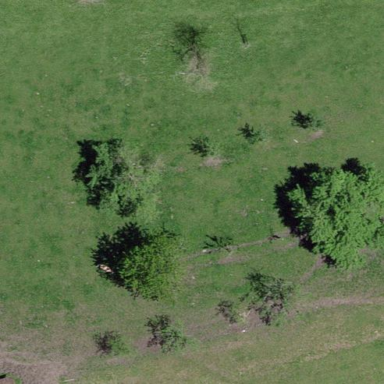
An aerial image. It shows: Orchard.